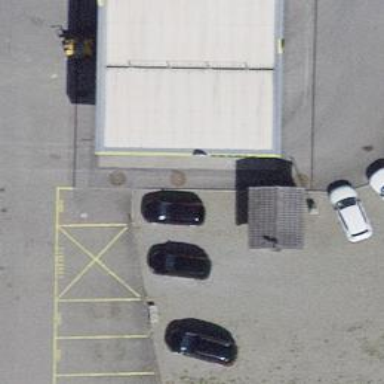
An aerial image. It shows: Fuel station building.